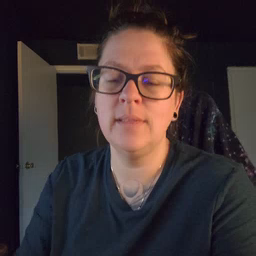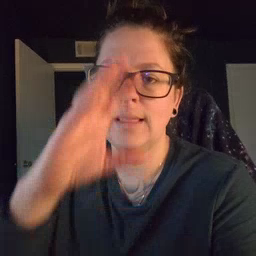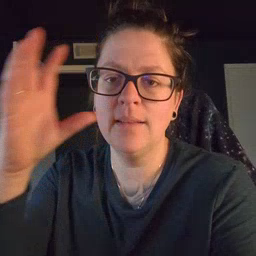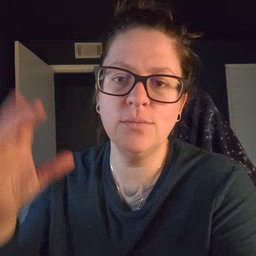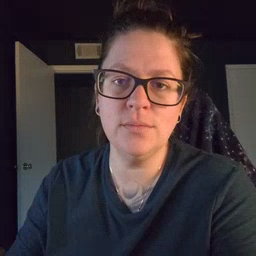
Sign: cloud